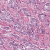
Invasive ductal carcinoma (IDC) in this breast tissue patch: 1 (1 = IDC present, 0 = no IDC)